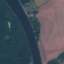
Land use / land cover: River